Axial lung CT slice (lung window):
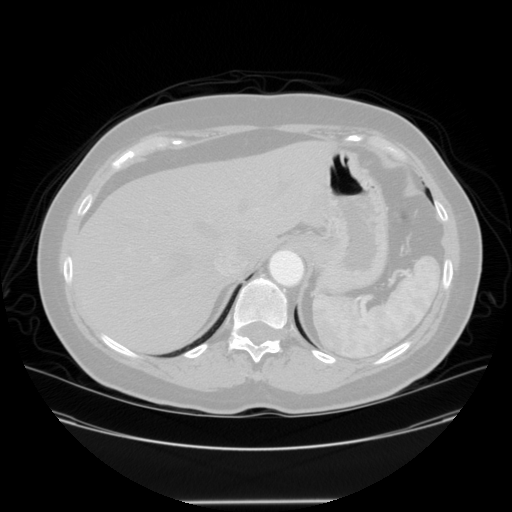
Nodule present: no